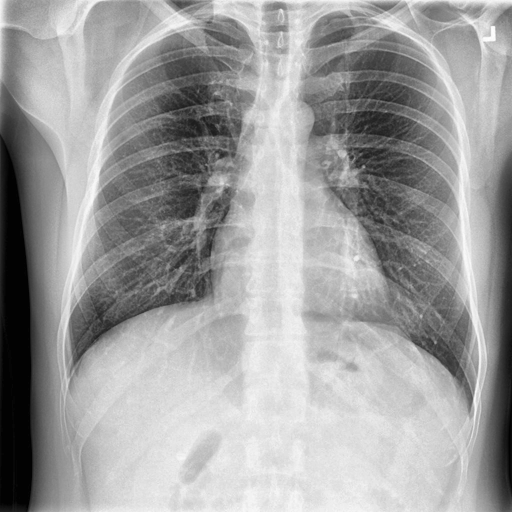
Finding: NORMAL